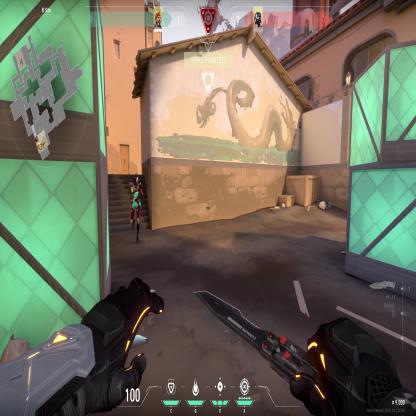
Label: enemy